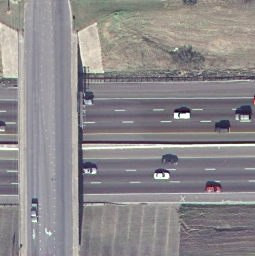
Label: overpass